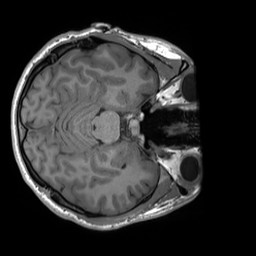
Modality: T1w
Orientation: axial
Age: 26
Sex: male
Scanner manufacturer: siemens
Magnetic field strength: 3 T
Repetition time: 1.8 s
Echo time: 0.00232 s